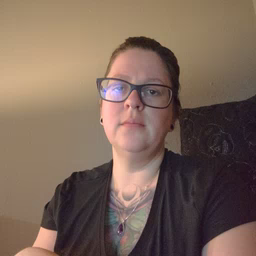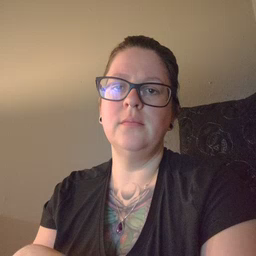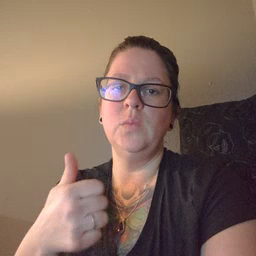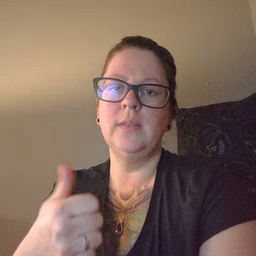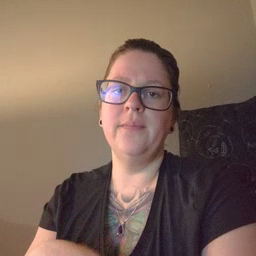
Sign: yourself